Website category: university
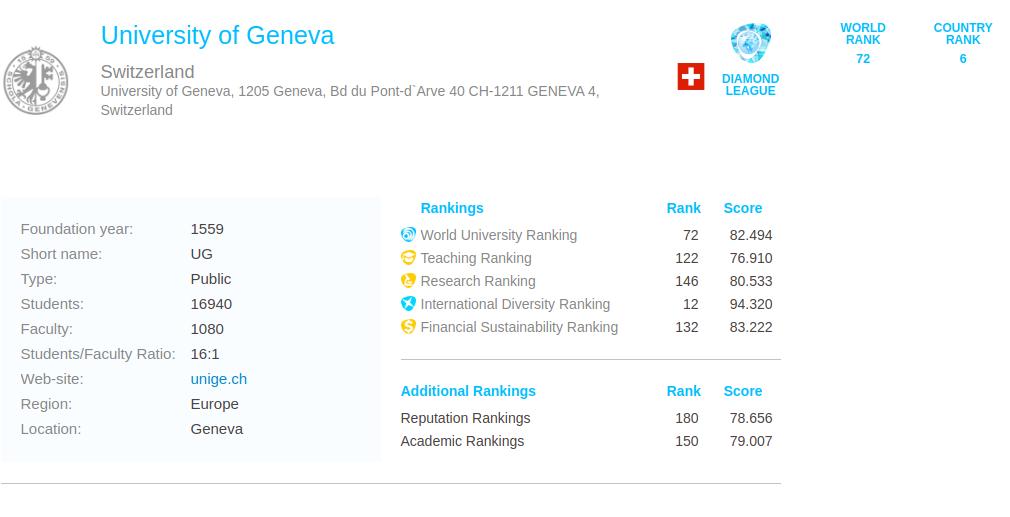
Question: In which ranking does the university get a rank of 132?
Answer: Financial Sustainability Ranking

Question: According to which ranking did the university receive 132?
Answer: Financial Sustainability Ranking

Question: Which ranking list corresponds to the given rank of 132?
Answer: Financial Sustainability Ranking

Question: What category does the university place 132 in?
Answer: Financial Sustainability Ranking

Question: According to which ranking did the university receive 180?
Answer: Reputation Rankings

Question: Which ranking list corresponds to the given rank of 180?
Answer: Reputation Rankings

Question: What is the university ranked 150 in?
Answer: Academic Rankings

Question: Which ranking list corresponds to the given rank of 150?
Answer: Academic Rankings

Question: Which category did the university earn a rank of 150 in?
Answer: Academic Rankings

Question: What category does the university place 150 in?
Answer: Academic Rankings

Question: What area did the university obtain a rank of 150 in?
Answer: Academic Rankings

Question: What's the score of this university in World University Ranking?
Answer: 82.494

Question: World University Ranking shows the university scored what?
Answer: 82.494

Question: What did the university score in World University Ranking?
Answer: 82.494

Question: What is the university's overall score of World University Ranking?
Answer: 82.494

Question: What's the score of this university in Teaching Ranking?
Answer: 76.910

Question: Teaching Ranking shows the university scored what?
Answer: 76.910

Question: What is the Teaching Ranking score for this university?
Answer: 76.910

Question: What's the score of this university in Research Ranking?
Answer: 80.533

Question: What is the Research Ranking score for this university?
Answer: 80.533

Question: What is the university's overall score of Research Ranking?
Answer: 80.533

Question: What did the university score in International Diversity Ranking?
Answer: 94.320

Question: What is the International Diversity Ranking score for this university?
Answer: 94.320

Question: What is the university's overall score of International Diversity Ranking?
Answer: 94.320

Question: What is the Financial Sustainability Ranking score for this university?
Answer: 83.222

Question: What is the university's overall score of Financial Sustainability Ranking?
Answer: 83.222

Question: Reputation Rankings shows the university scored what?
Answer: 78.656

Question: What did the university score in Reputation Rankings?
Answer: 78.656

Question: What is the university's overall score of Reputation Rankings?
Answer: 78.656

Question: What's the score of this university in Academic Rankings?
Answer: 79.007

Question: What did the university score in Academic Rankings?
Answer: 79.007

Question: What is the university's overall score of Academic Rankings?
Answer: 79.007

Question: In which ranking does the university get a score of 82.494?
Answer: World University Ranking

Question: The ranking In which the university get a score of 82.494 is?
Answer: World University Ranking

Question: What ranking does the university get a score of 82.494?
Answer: World University Ranking

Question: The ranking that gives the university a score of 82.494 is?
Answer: World University Ranking

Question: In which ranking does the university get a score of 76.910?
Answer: Teaching Ranking

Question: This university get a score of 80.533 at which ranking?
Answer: Research Ranking

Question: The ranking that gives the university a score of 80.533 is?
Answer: Research Ranking

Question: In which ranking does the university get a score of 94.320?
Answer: International Diversity Ranking

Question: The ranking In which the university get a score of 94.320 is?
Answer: International Diversity Ranking

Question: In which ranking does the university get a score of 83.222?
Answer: Financial Sustainability Ranking

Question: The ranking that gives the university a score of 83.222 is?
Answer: Financial Sustainability Ranking

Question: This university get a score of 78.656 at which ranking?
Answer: Reputation Rankings

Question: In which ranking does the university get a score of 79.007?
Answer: Academic Rankings

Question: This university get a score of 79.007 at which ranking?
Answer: Academic Rankings